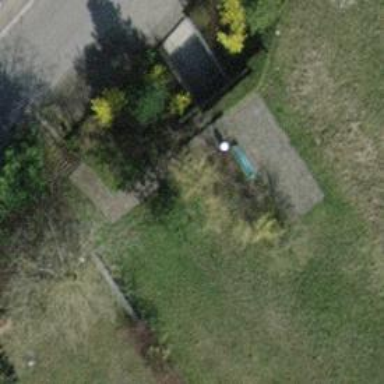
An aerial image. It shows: Bench.